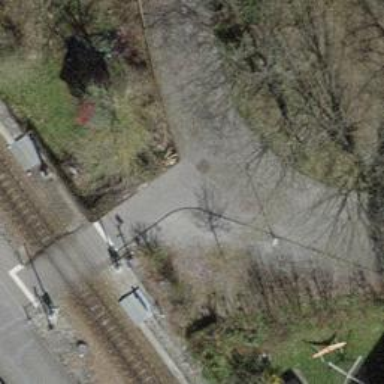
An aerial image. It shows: Paved footway.